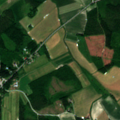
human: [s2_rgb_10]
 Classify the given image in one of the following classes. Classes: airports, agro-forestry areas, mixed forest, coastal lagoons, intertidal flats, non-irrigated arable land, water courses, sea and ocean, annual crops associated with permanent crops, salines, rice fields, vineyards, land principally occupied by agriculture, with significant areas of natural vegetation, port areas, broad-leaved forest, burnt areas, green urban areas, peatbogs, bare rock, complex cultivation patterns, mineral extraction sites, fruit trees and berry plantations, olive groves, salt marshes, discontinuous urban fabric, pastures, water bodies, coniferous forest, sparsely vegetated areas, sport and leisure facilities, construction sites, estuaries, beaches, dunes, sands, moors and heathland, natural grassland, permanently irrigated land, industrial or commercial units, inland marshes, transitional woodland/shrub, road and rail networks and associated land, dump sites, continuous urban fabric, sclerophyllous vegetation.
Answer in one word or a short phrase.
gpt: non-irrigated arable land, mixed forest, transitional woodland/shrub